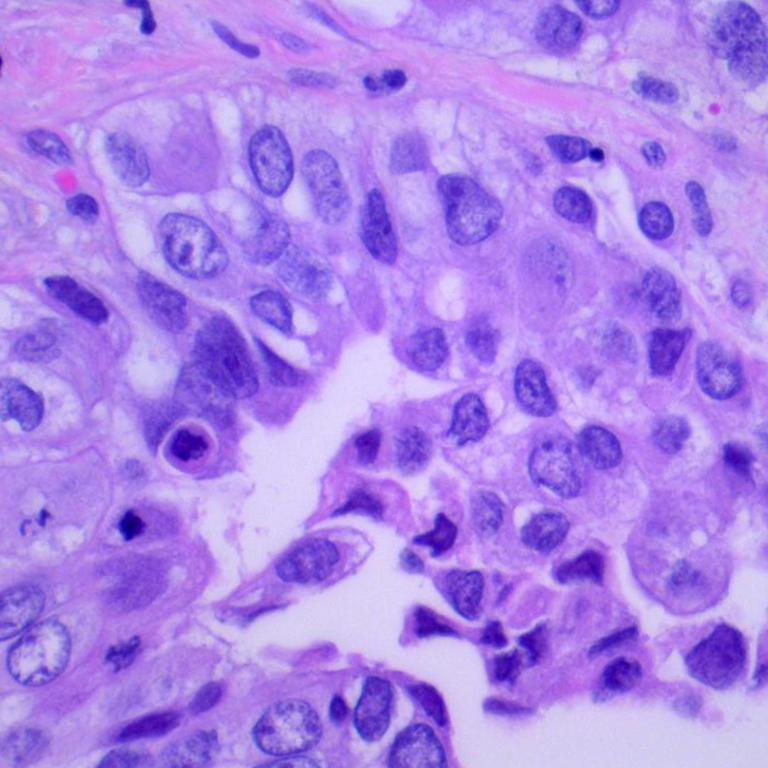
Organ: lung
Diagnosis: adenocarcinomas